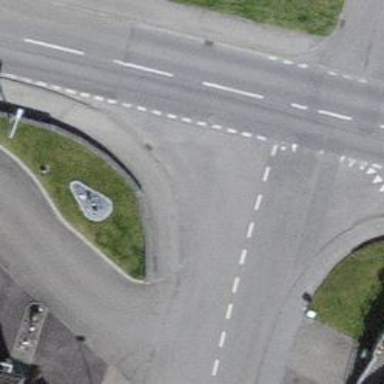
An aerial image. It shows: Kerb serving as barrier.